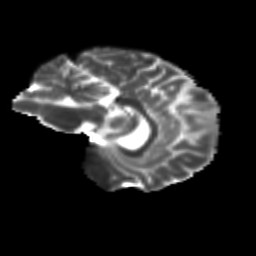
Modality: T2w
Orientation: sagittal
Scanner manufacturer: siemens
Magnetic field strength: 3 T
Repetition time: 9.2 s
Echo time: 0.084 s